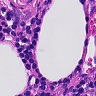
Metastatic tissue present: no